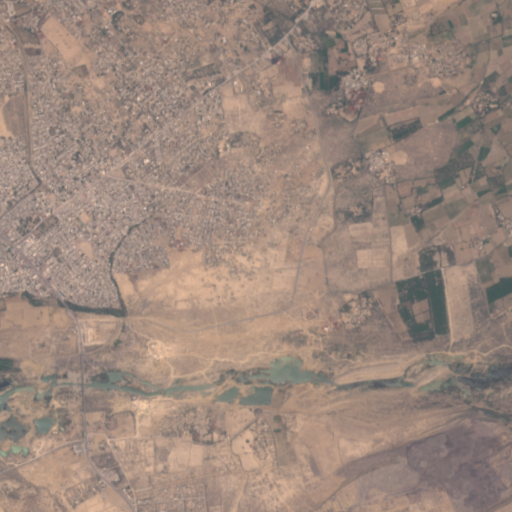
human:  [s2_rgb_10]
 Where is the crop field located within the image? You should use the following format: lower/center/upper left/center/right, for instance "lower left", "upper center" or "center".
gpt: The crop field is located in the center right of the image.
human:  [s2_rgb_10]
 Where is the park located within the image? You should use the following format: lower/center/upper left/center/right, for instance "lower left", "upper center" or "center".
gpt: The park is located in the center left of the image.
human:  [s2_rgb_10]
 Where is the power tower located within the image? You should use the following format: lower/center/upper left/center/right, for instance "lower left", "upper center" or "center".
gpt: The power tower is located in the lower left of the image.
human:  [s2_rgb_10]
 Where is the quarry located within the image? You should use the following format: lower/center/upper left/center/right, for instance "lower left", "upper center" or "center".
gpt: The quarry is located in the lower left of the image.
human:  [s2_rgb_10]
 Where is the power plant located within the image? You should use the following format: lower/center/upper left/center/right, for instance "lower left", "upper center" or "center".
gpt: There is no power plant in the image.